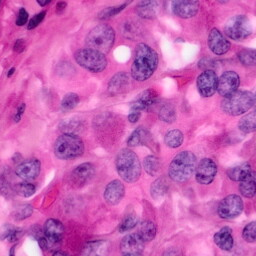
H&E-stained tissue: Pancreatic